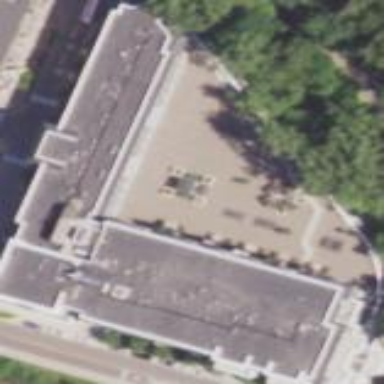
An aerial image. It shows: Hotel building.